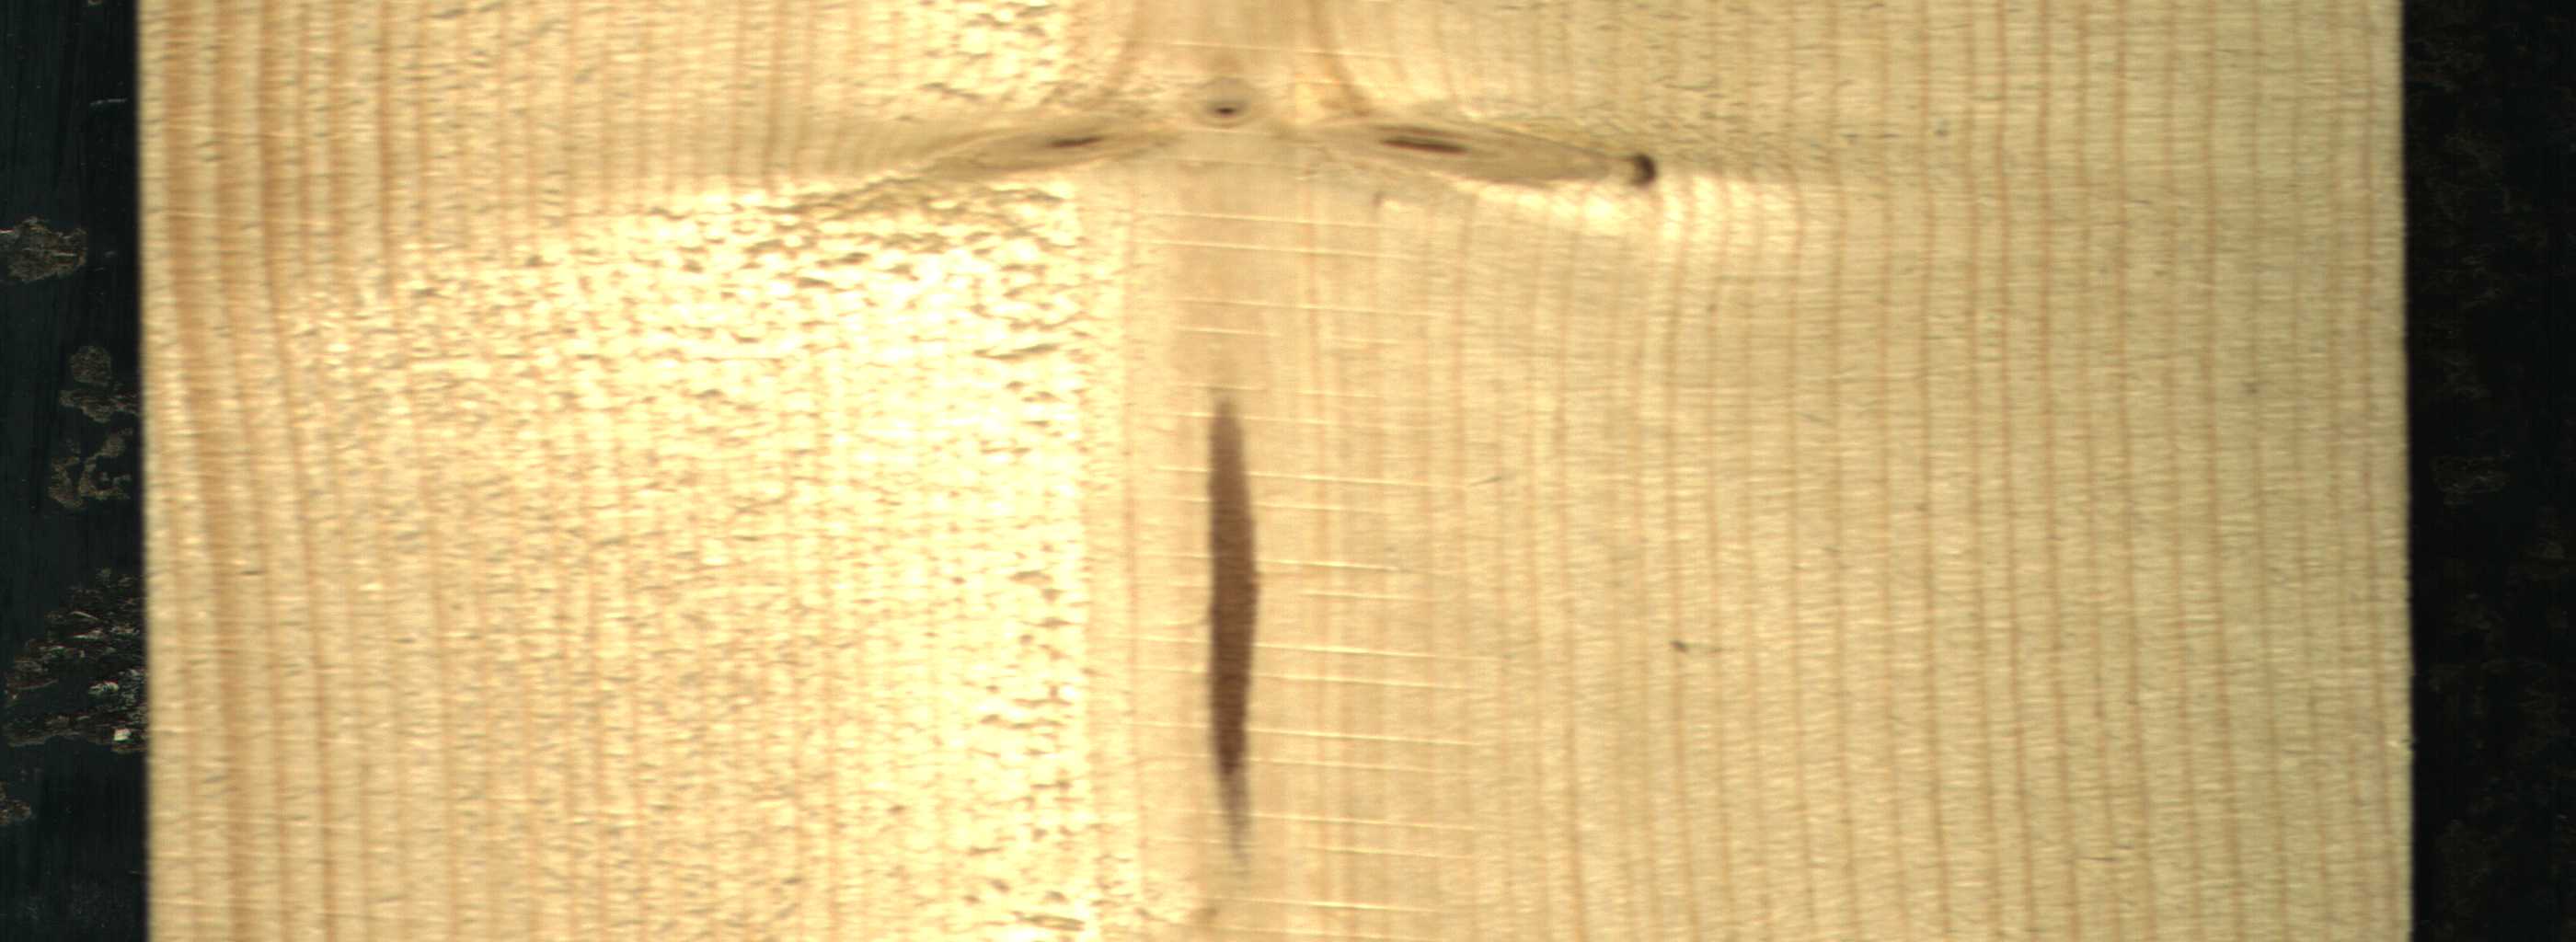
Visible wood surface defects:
Marrow
Live_Knot
Live_Knot
Live_Knot